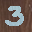
Label: 3